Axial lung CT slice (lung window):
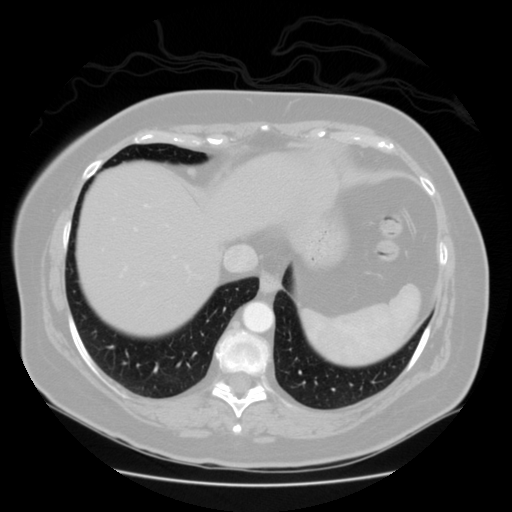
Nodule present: no